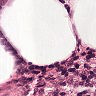
Metastatic tissue present: no